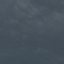
Land use / land cover class: SeaLake